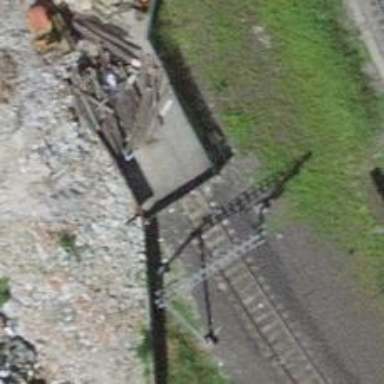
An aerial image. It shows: Railway buffer stop.